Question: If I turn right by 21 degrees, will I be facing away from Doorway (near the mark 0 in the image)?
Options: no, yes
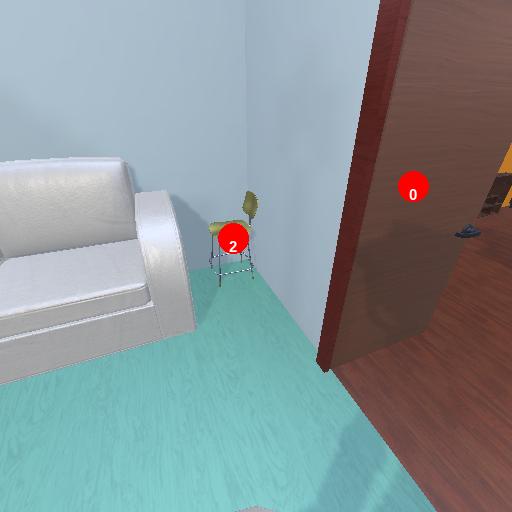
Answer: no